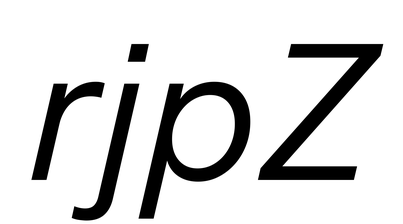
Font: InstrumentSans-Italic_Italic